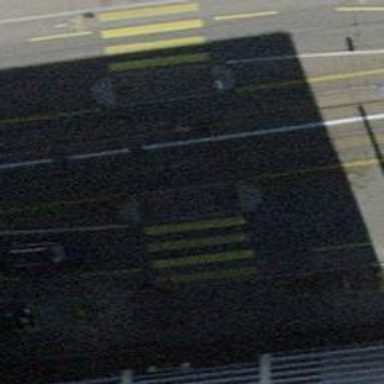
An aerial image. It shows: Uncontrolled pedestrian crossing with zebra markings and island.